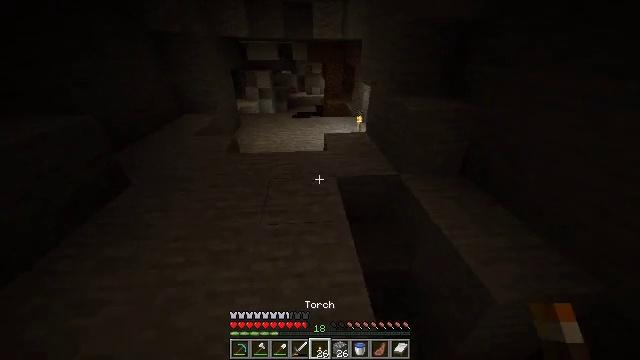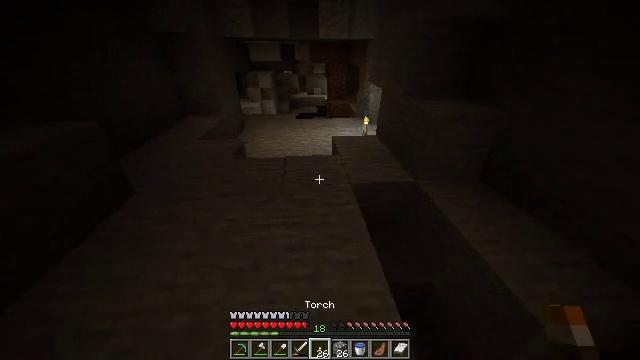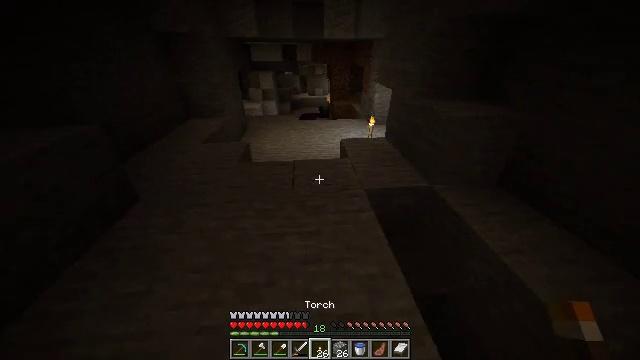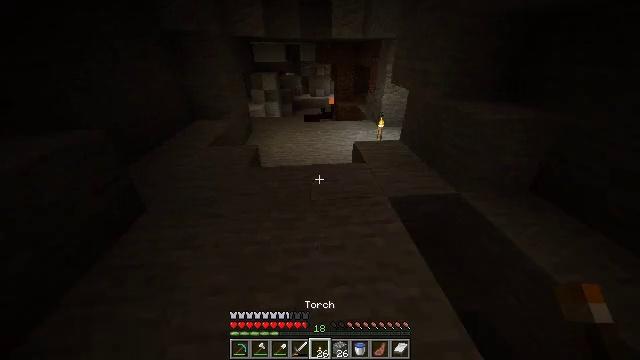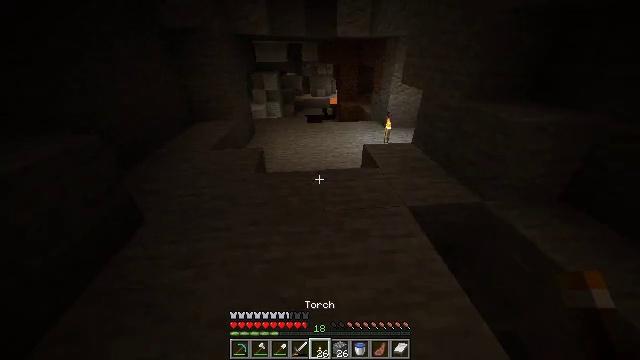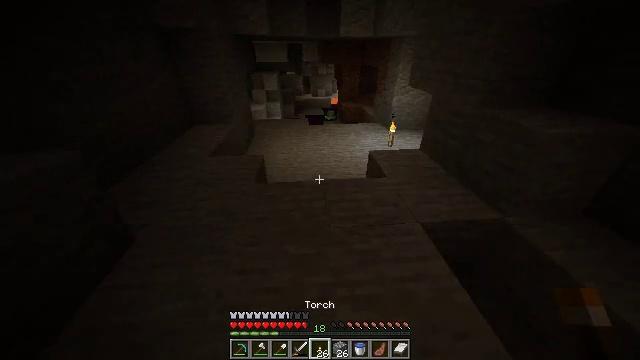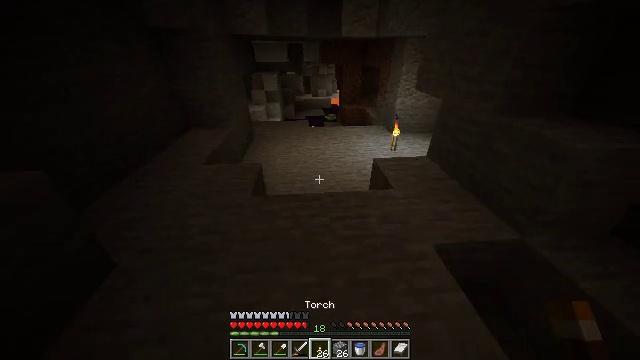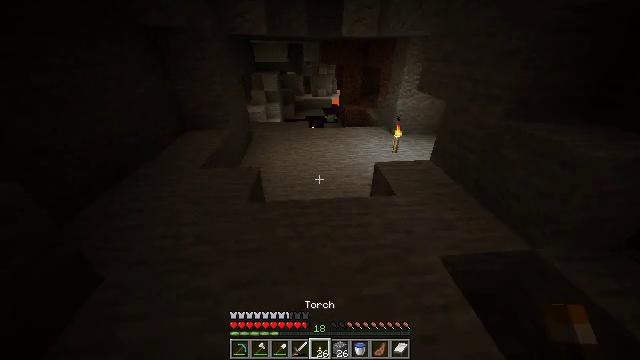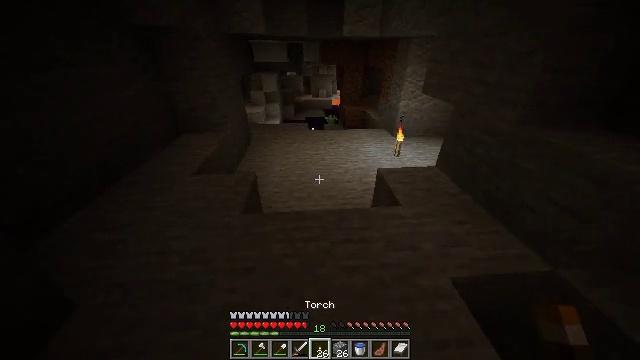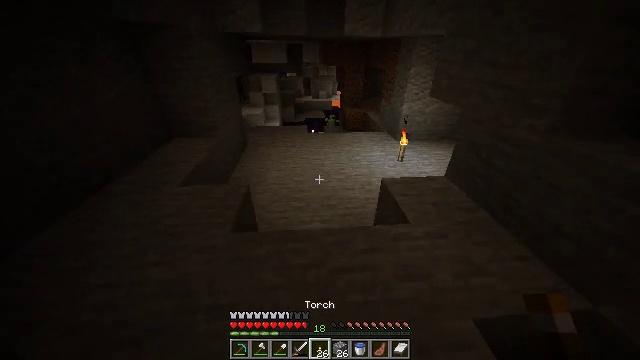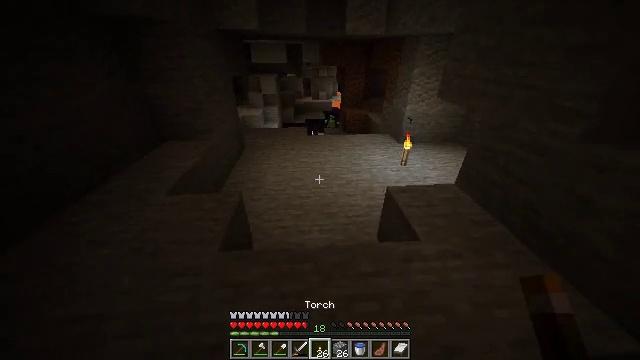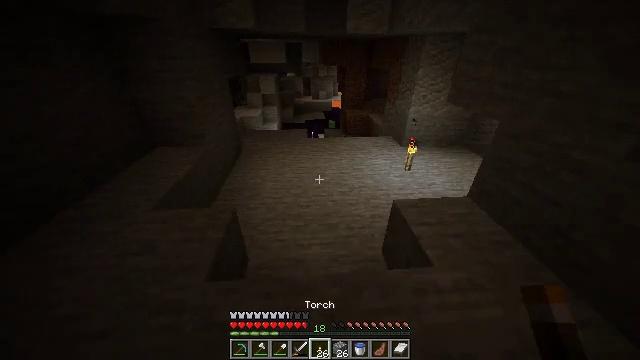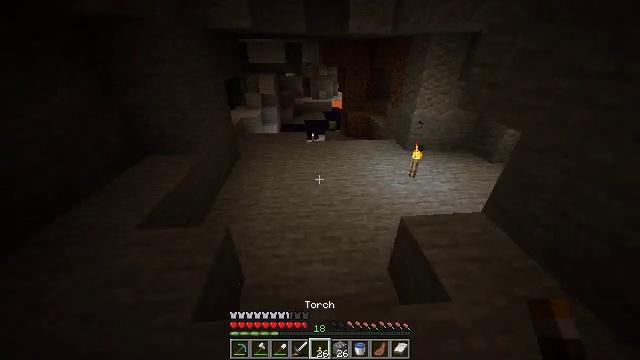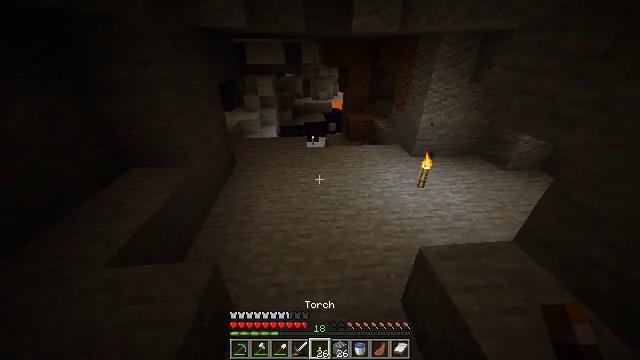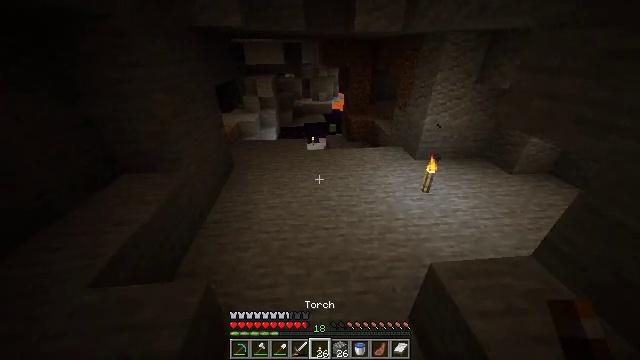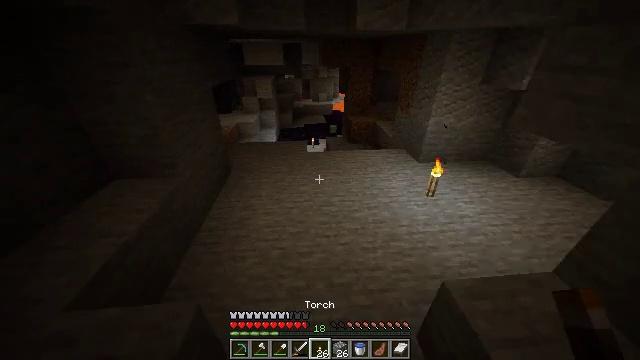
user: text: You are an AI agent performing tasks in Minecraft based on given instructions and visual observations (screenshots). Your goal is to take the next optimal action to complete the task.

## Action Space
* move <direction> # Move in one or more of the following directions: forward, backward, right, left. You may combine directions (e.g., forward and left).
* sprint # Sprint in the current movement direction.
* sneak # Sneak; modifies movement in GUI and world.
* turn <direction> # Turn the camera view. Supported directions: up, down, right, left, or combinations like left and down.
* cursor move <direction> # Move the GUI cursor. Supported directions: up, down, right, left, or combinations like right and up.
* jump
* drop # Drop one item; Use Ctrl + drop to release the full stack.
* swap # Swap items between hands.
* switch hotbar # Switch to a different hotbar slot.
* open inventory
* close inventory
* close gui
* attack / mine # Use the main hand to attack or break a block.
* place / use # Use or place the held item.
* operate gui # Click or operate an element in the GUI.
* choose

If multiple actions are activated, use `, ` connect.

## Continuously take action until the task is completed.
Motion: motion action
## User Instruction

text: Kill enemies.
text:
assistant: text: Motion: move forward and move left
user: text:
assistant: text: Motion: move forward and move left
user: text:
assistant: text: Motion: move forward and move left
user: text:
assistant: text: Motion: move forward
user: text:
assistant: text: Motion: move forward
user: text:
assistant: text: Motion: move forward
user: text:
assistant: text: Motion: move forward
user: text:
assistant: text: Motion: move forward
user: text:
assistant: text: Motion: move forward
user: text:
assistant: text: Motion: move forward
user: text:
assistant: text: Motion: move forward
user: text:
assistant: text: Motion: move forward
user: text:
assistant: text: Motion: move forward
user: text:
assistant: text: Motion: move forward
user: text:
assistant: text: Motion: move forward
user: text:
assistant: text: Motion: move forward
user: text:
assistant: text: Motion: move forward
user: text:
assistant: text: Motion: move forward
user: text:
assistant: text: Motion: move forward
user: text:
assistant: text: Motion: move forward
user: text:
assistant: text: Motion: move forward
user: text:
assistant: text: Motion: move forward
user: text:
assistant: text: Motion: move forward
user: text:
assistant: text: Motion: move forward and move left
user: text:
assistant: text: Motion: move forward and move left
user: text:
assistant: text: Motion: move forward and move left
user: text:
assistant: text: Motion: move forward and move left
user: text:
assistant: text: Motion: move forward and move left, turn right and down
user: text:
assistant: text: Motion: move forward and move left
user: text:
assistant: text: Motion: move forward and move left